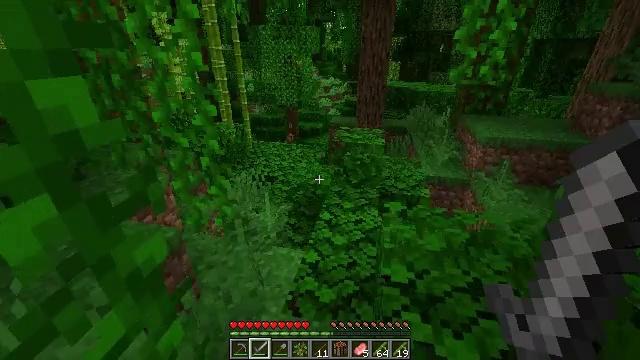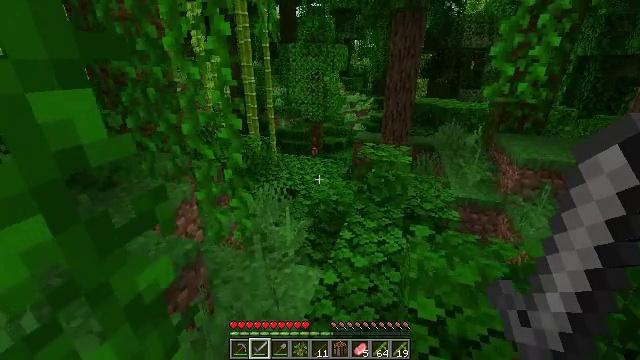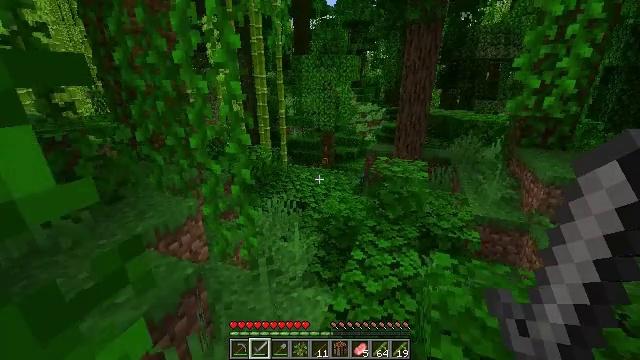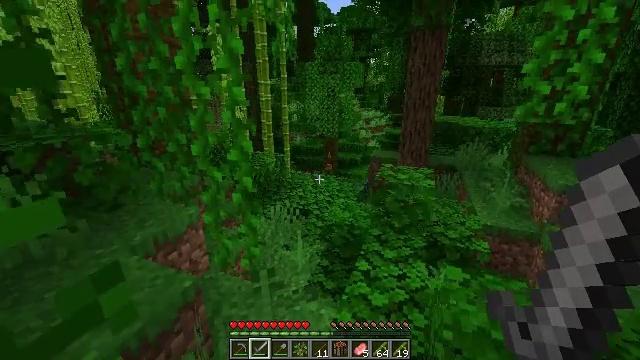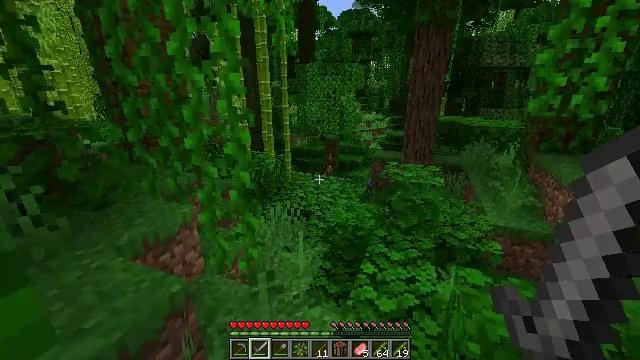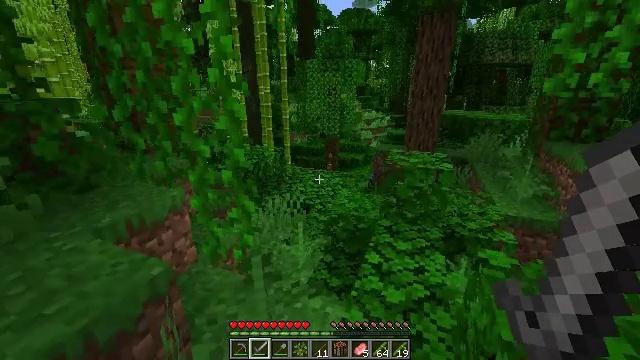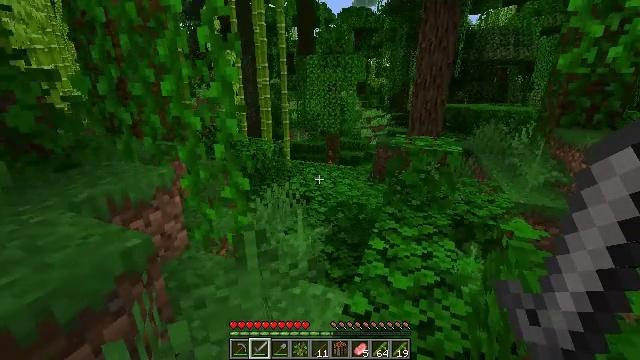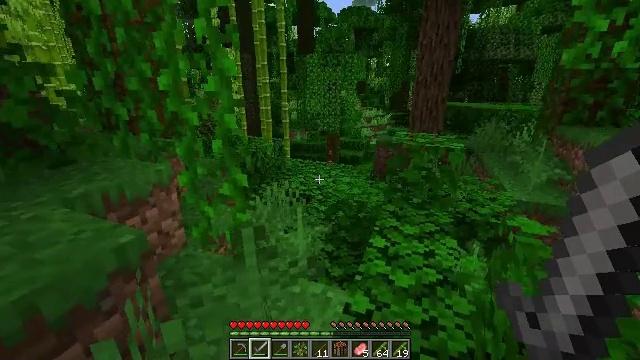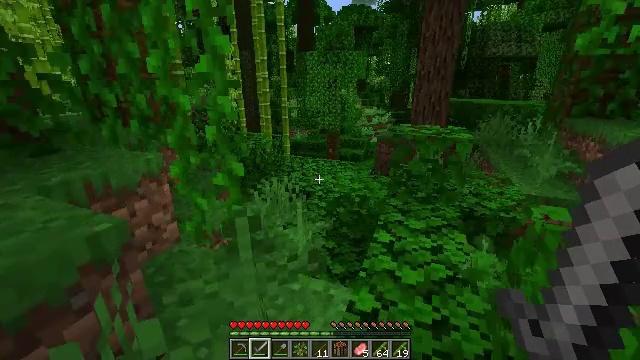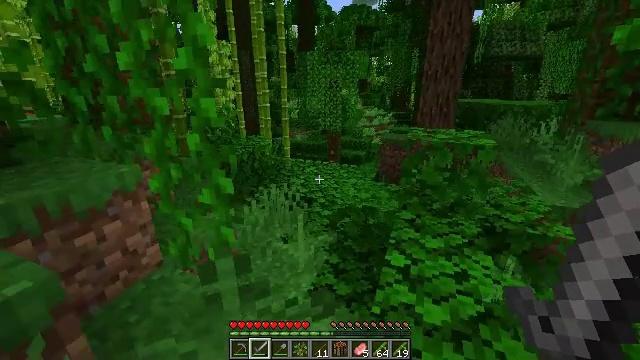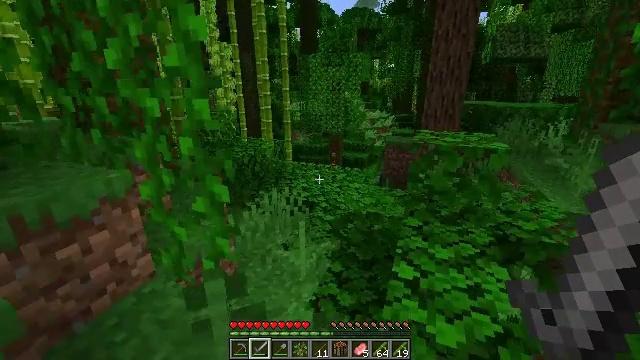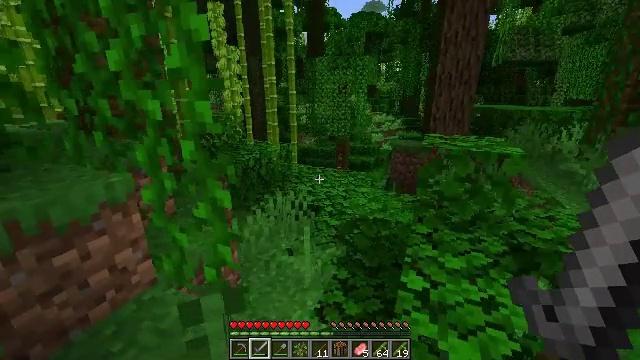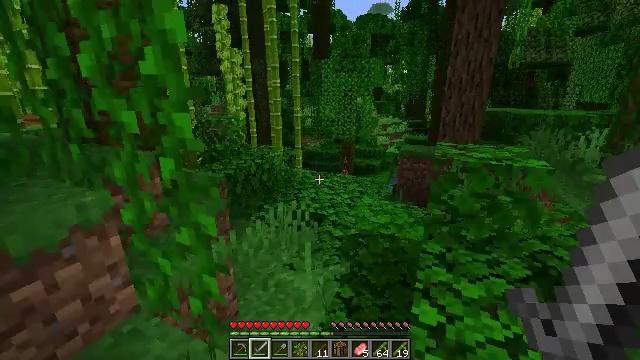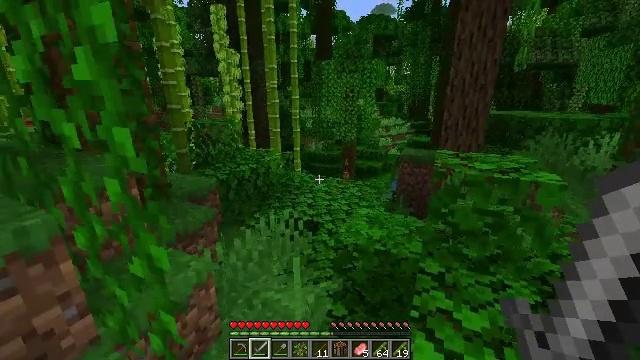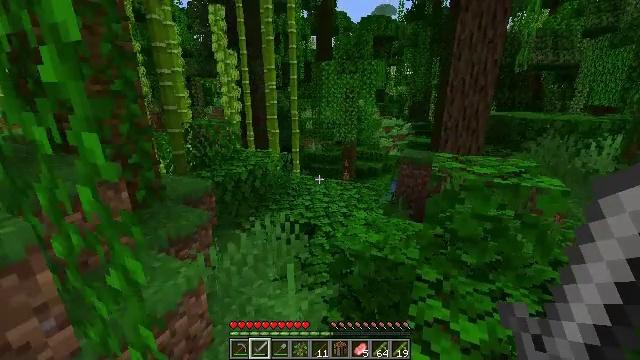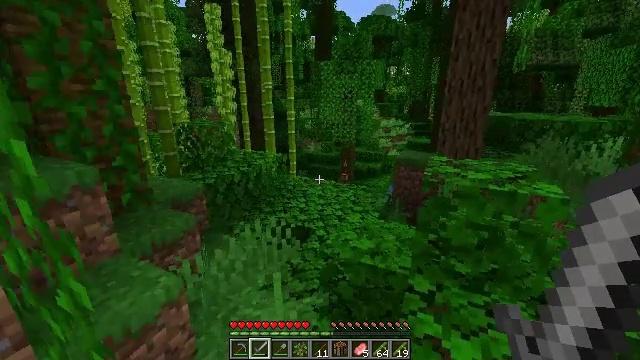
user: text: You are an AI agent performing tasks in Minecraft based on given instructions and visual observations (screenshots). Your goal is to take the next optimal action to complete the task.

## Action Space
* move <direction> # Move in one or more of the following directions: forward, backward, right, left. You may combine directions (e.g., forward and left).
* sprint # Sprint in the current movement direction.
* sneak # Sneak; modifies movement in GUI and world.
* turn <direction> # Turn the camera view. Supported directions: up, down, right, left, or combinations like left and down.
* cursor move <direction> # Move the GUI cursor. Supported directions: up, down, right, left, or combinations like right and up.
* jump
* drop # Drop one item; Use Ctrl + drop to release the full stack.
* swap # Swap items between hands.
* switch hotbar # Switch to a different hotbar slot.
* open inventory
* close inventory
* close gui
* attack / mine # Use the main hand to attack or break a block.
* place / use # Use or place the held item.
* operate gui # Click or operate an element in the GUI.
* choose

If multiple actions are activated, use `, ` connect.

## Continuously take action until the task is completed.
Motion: motion action
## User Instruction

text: Harvest vines off the surface.
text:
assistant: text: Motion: move forward, turn left and up
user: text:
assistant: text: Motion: move forward, turn left and up
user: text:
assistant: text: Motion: move forward, turn up
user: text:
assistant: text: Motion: move forward
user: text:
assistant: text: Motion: move forward
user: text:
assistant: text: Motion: move forward
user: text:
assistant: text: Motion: move forward
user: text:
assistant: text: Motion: move forward
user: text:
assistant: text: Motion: move forward
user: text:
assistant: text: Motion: move forward
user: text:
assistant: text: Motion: move forward, turn left
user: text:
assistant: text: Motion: move forward and move right, turn left
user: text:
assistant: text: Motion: move forward and move right
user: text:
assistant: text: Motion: move forward and move right
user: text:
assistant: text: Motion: move forward and move right
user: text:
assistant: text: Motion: move forward and move right
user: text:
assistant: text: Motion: move forward and move right
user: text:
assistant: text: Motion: move forward and move right, turn up
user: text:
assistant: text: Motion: move forward and move right, turn up
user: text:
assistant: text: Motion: move forward and move right, turn up
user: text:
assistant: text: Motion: move forward and move right, turn up
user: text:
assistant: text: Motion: move forward
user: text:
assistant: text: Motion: move forward
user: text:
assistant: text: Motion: move forward, jump
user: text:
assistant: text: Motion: move forward, turn right and down, jump
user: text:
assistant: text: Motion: move forward, turn right and down, jump
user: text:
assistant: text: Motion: move forward, turn right and down, jump
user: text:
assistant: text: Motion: move forward, turn right and down, jump
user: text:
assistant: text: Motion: move forward, turn down
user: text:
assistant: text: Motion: move forward, turn down